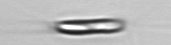
Label: Chrysochromulina